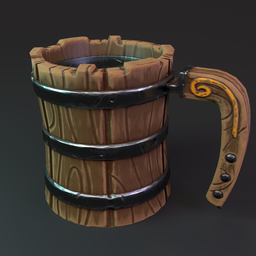
Label: decoration